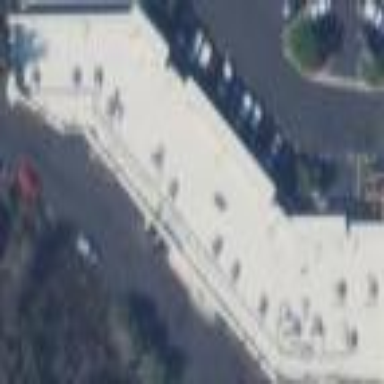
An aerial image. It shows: Retail building.